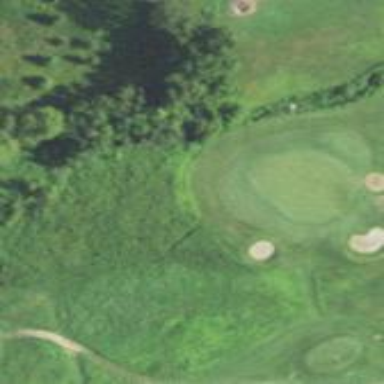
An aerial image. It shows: Rough area in golf course.